Interaction volume radius: 5 \u00c5
Interaction volume height: 15 \u00c5
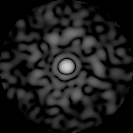
Disorder parameter: 0.847